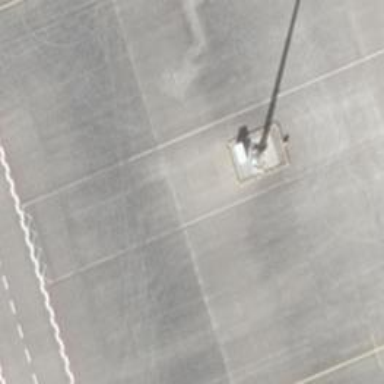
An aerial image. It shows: Mast structure.